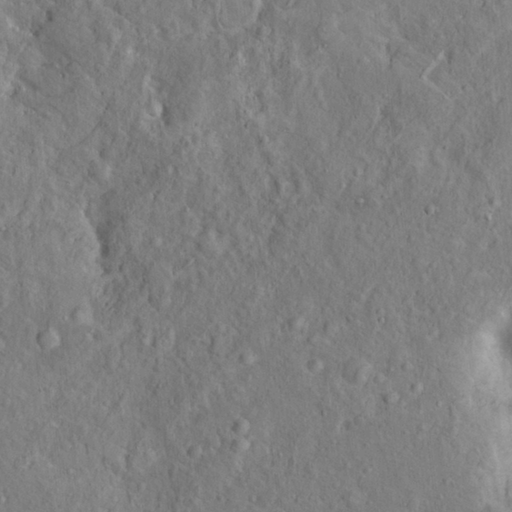
Classes present: Background, Cone